Question: I just want this to display the same on computers and on mobile devices, not doing any responsive design for this project.
I've gone through the CSS and commented out everything having to do with a mobile version.
However, my site is still displaying incorrectly on mobile devices. The content is showing as desired (for the most part), but the background is shrunk and narrow like it is trying to display at the mobile page-width.
I've tried multiple devices, so this is not a cache problem.
Can anyone tell me where I am going wrong?
<URL>
Here's an image of what it looks like on my phone:

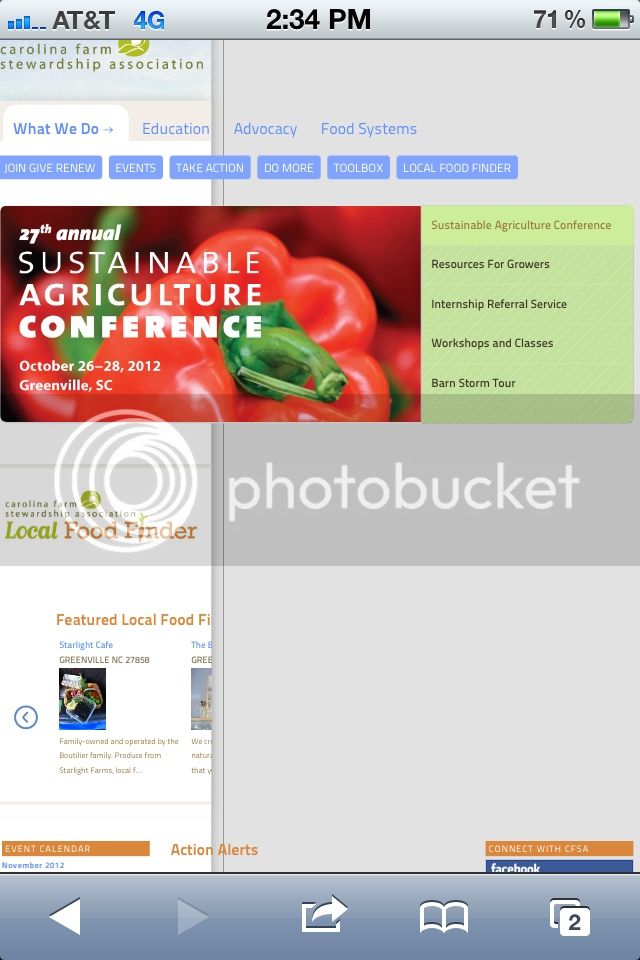
Answer: Try removing '<meta name="viewport" content="width=device-width" />' from the head.